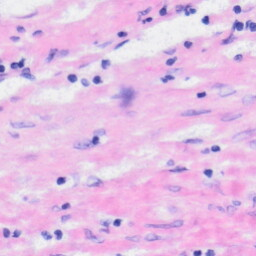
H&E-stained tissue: Liver